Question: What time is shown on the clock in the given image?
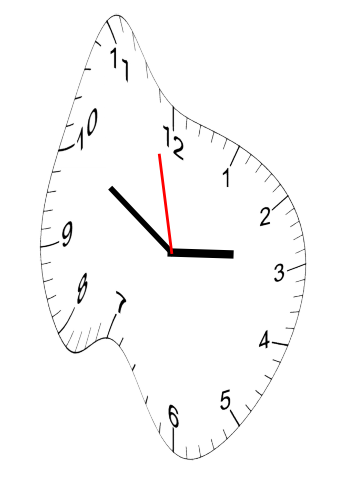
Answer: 02:49:58